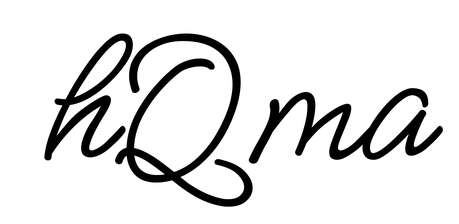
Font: MeowScript-Regular